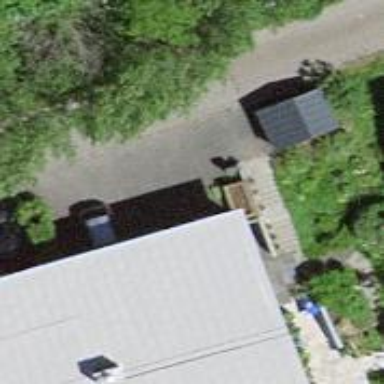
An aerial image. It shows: Driveway.